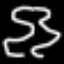
Label: squiggle